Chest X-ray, PA view. Patient: 46 years old, sex F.
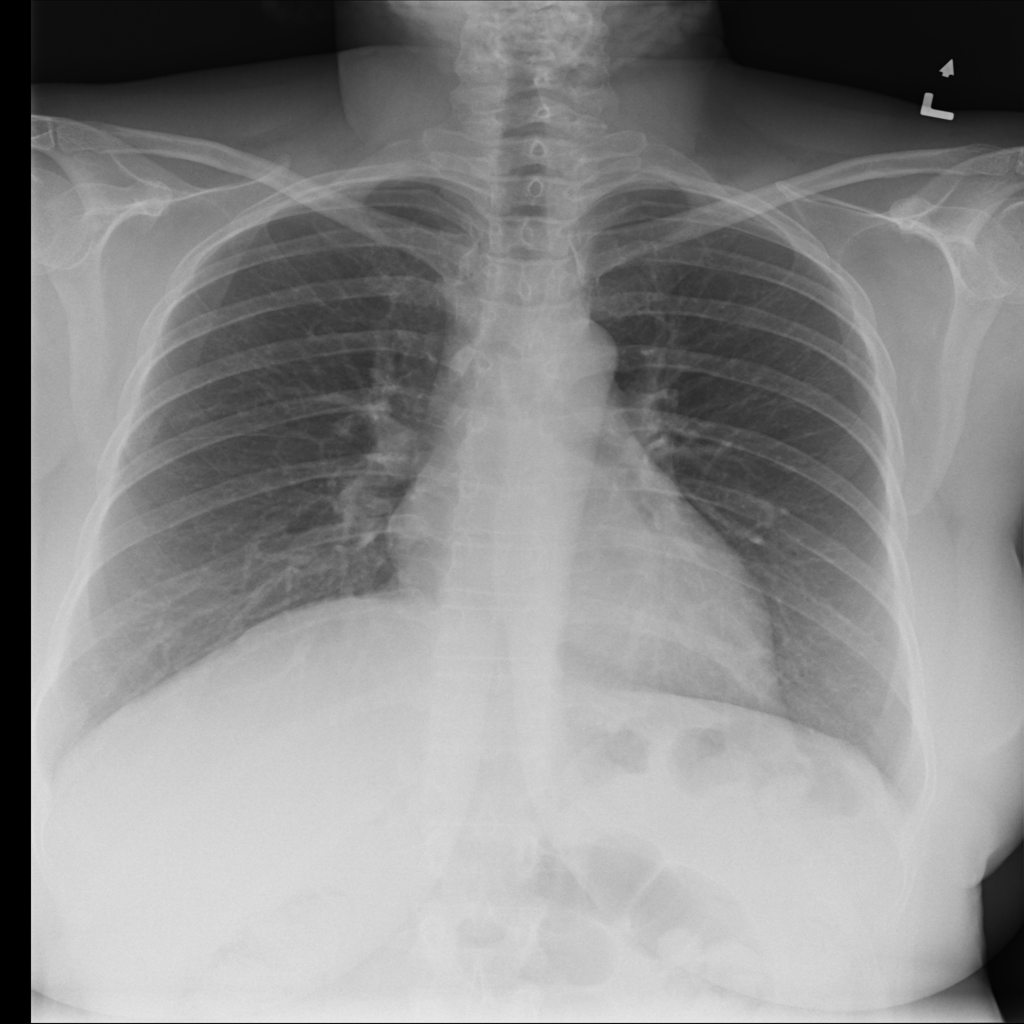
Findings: Infiltration